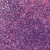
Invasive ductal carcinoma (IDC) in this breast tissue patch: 1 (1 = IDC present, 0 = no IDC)